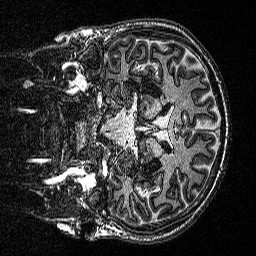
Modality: MP2RAGE
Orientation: coronal
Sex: male
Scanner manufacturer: siemens
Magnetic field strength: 3 T
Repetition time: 5 s
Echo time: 0.00292 s